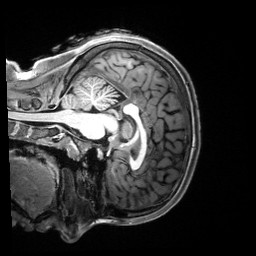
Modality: T1w
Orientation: sagittal
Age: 21
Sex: female
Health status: healthy
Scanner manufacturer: siemens
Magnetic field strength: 3 T
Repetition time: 2.5 s
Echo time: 0.00222 s